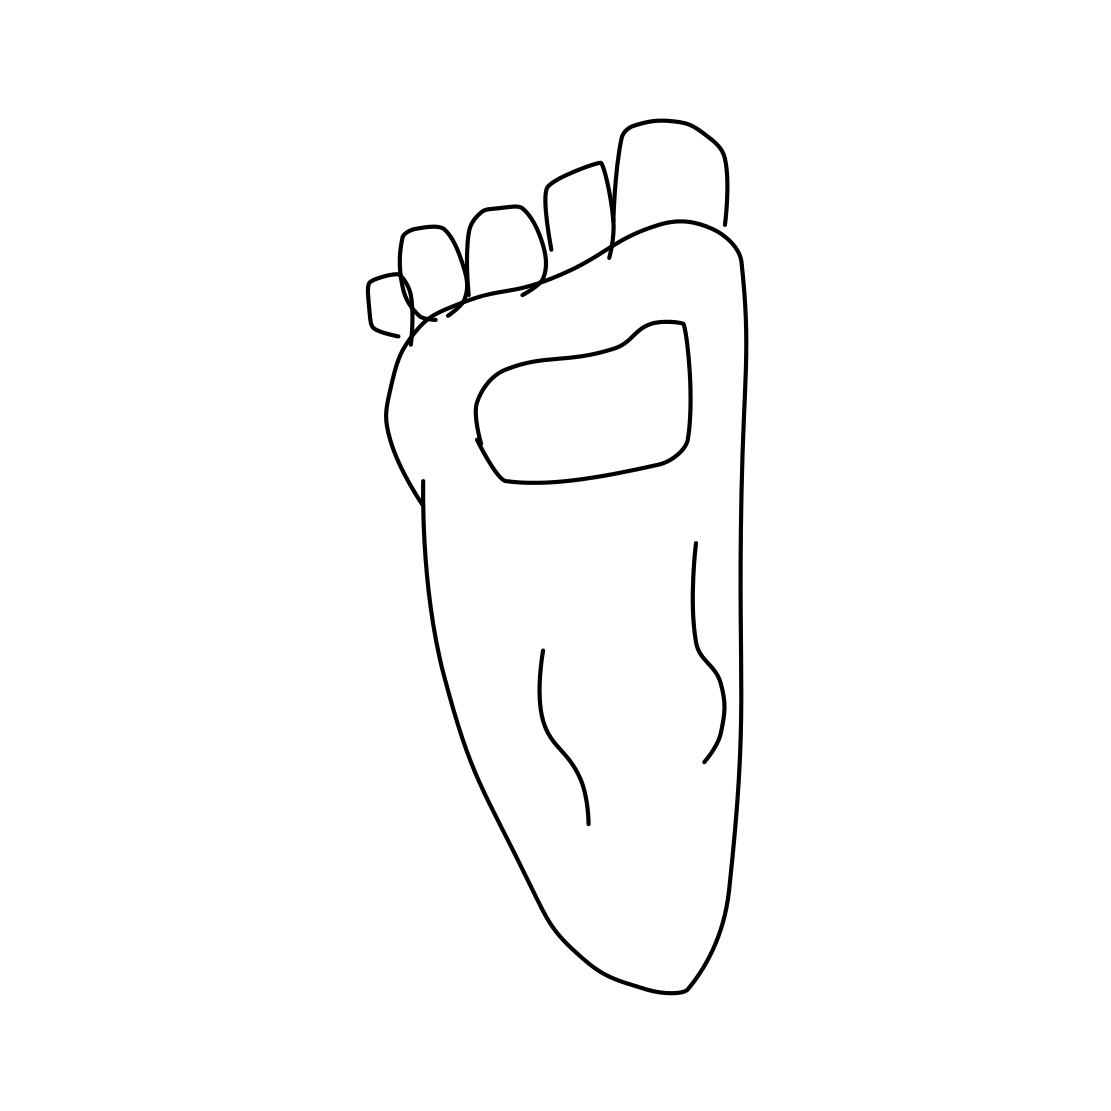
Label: foot